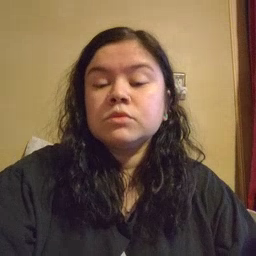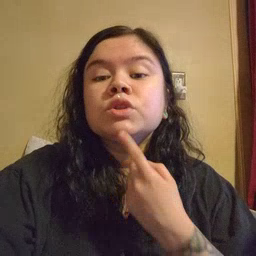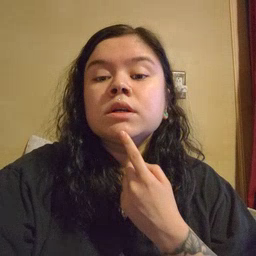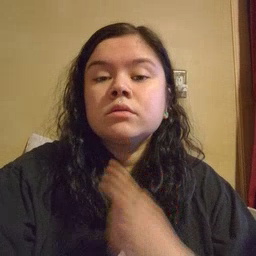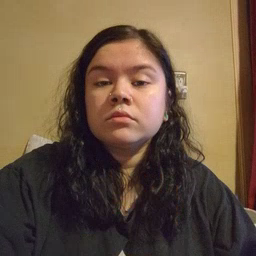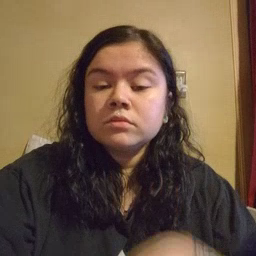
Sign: chin